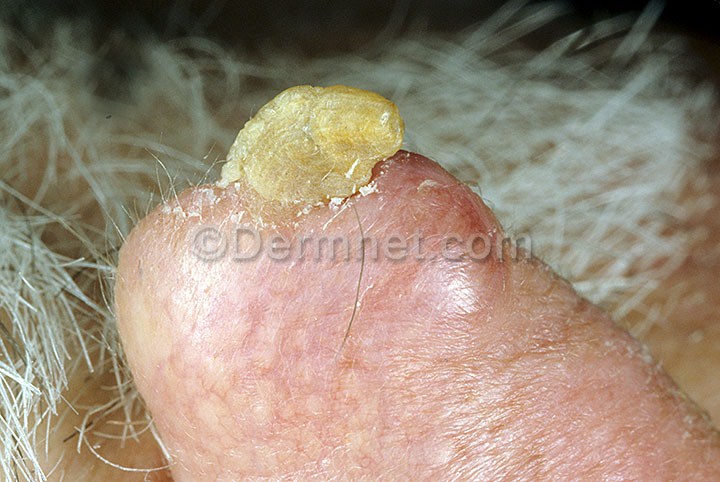
Disease: Actinic Keratosis Basal Cell Carcinoma and other Malignant Lesions